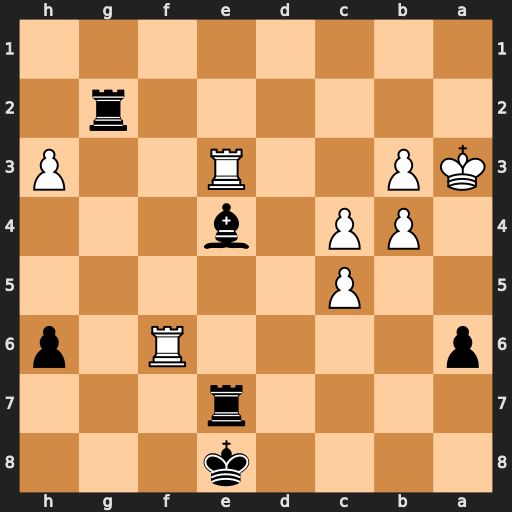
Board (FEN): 4k3/4r3/p4R1p/2P5/1PP1b3/KP2R2P/6r1/8
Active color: b
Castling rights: -
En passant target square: -
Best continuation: Bb1 Rxe7+ Kxe7